Question: I have the following code in ViewDidLoad of my UiTableViewController:
'''
UIImage *noImage = [UIImage imageWithContentsOfFile:pathOfNoImageFile];
UIImageView *imageview = [[UIImageView alloc] initWithImage:noImage];
[imageview setContentMode:UIViewContentModeScaleAspectFit];
imageview.frame = workingFrame;
[self.scrollview addSubview:imageview];
workingFrame.origin.x = workingFrame.origin.x + workingFrame.size.width;
[self.scrollview setPagingEnabled:YES];
[self.scrollview setContentSize:
CGSizeMake(workingFrame.origin.x,workingFrame.size.height)];
'''
I therefore am only able to see the image partially and have attached a screen shot.

What can i do to fix it? I have Googled and looked at several Stack Overflow questions but have not been able to have it work. Please suggest. I have a scrollview in the uitableviewcell. I need to center my image vertically .
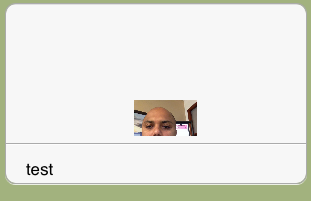
Answer: Your scrollview/cell size will need to be big enough to hold the imageview that you want to display. Looks like one or both is too small so I would adjust your sizes accordingly.